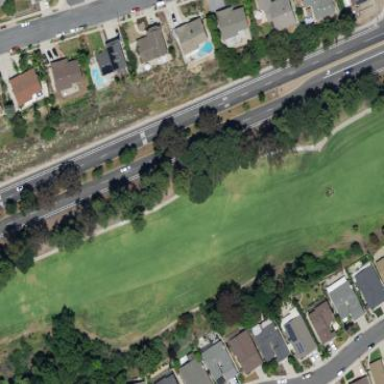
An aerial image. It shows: Scenic golf fairway.